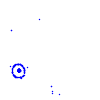
Particle: pion